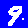
Digit: 9